Field crop: maize
Growth stage: 2
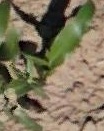
Species: maize